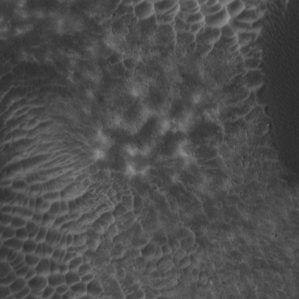
Label: non_frost